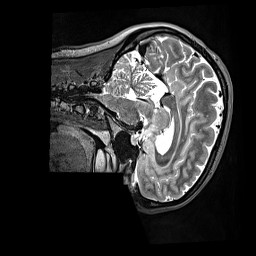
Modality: T2w
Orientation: sagittal
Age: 34
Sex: female
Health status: ill
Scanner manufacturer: siemens
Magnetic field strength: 3 T
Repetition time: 3.2 s
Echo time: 0.564 s